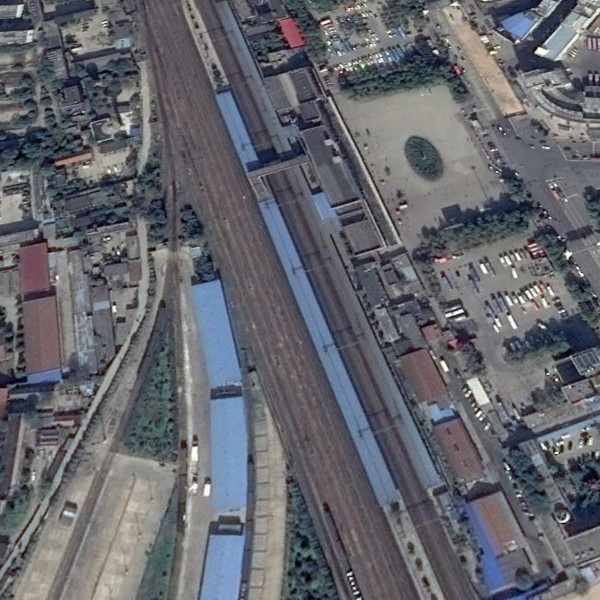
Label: RailwayStation